Field crop: maize
Growth stage: 2
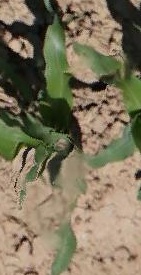
Species: maize